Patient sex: F
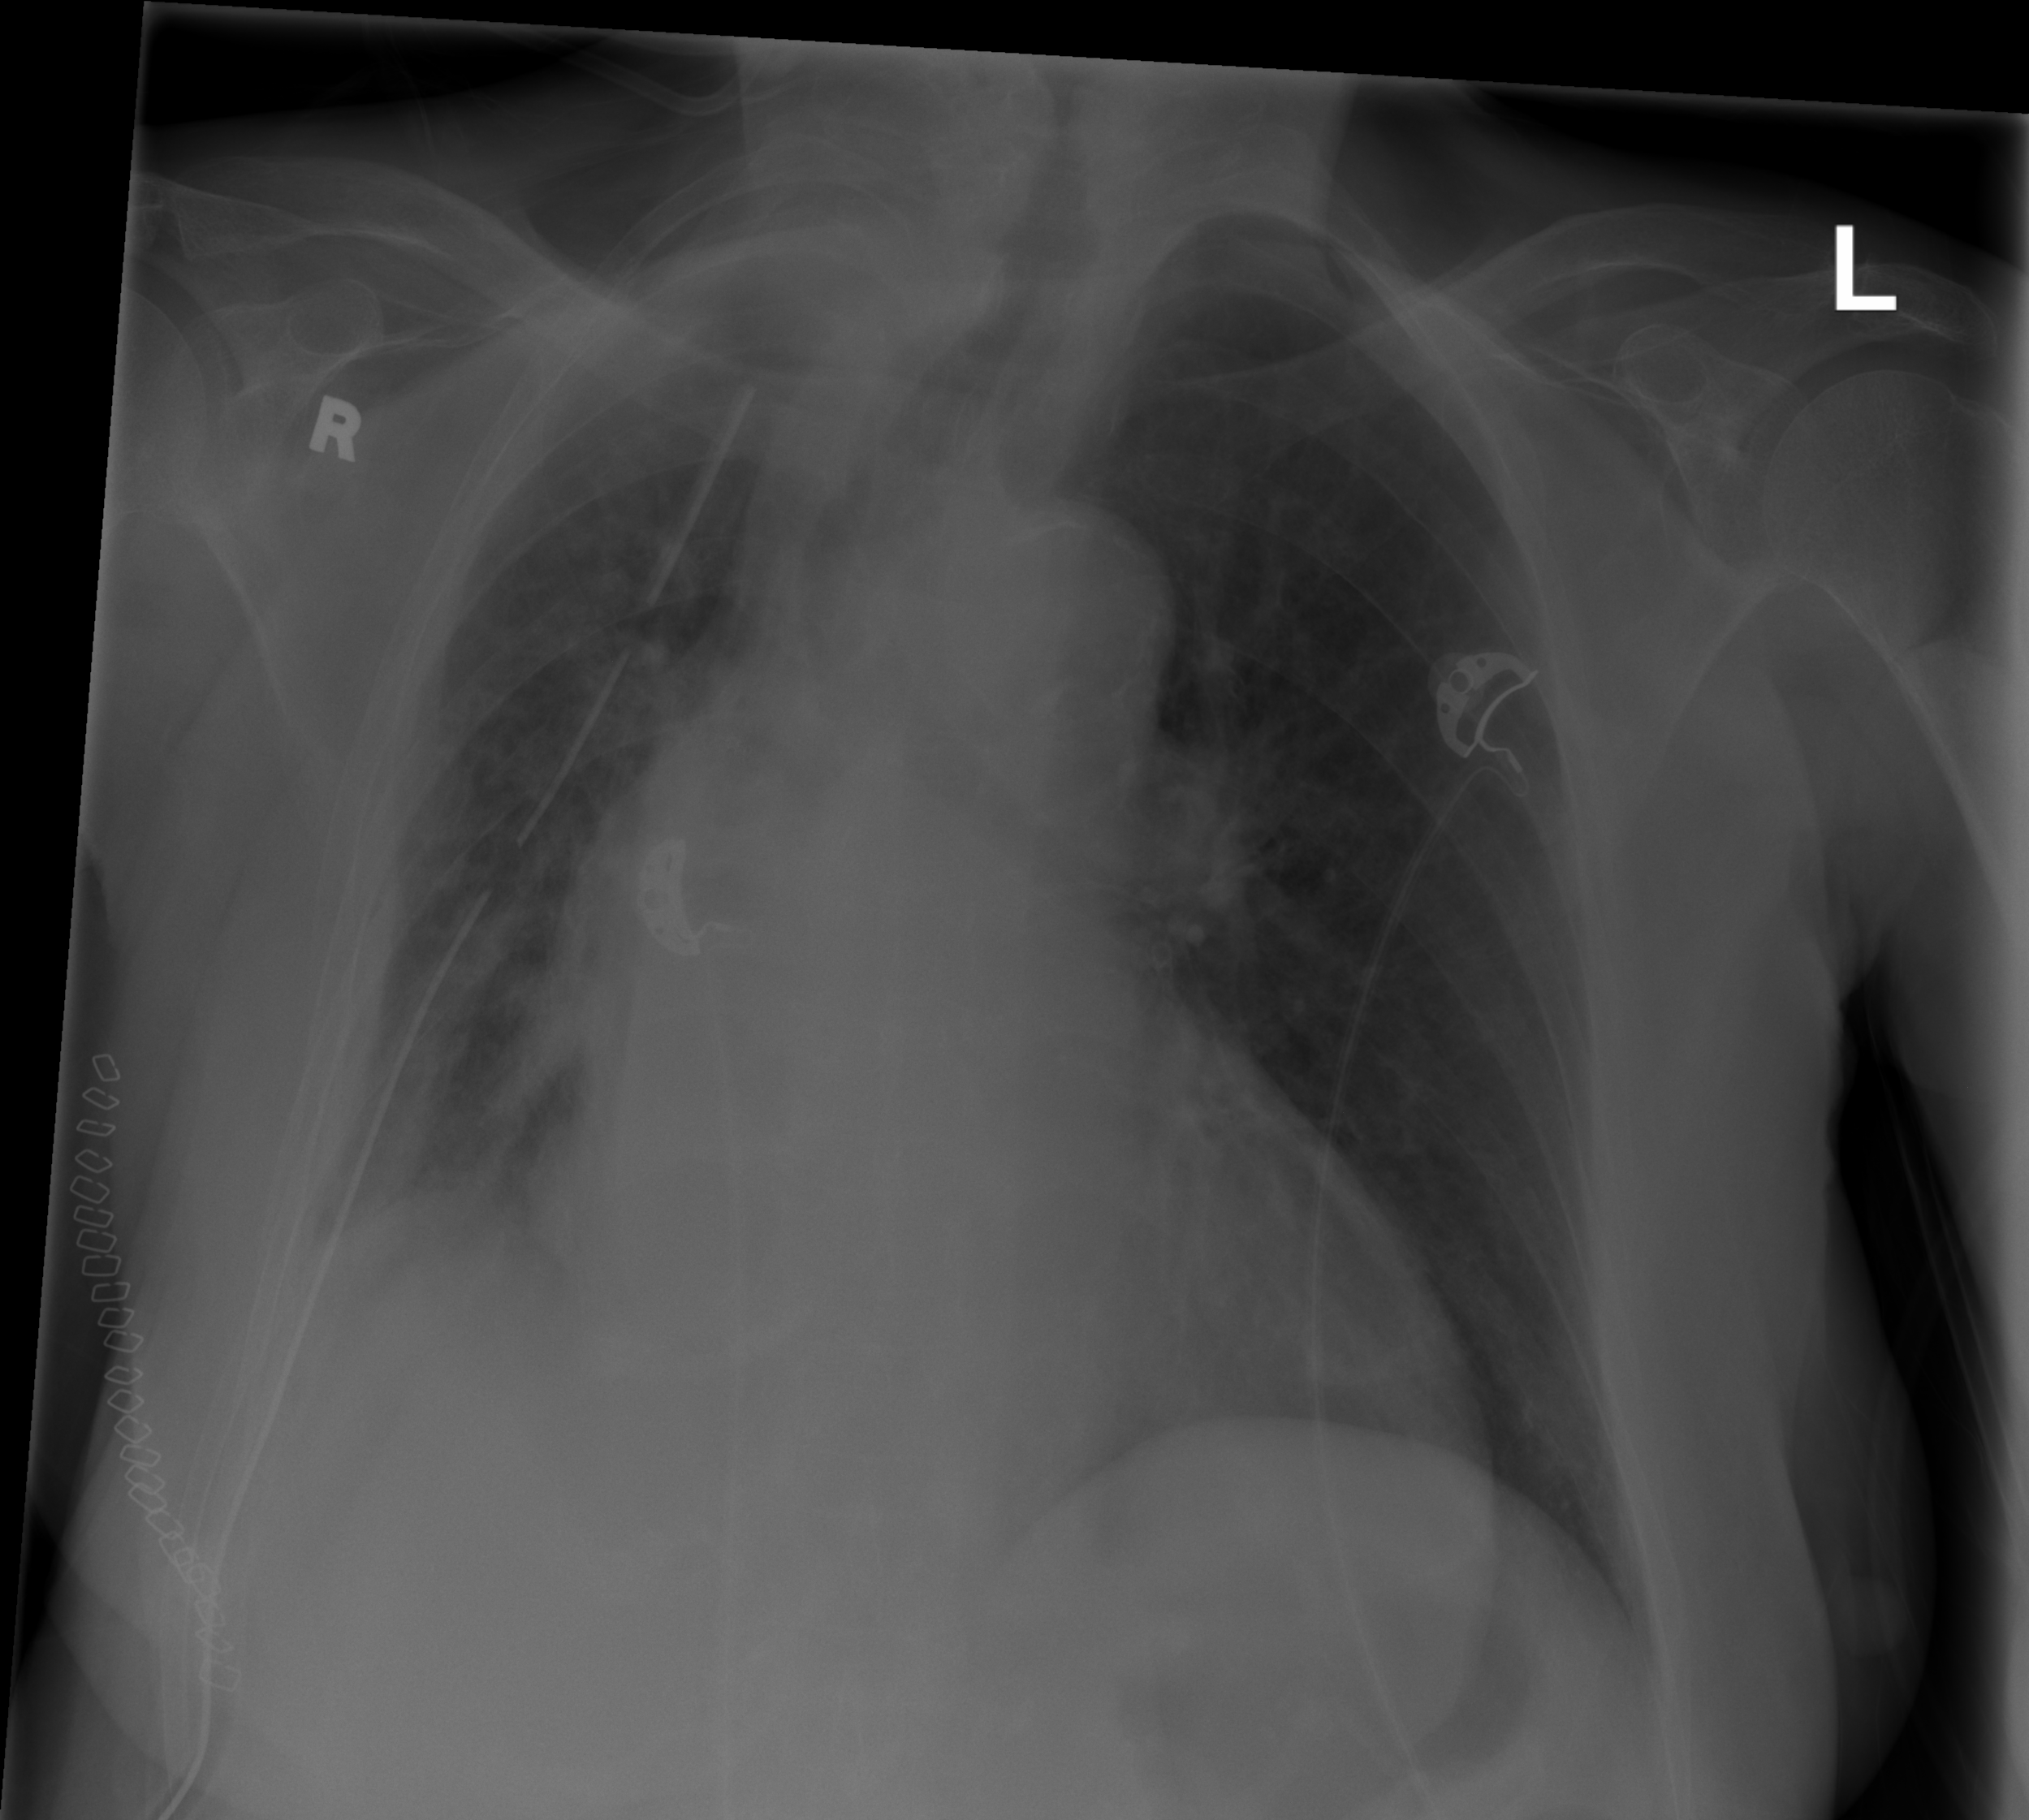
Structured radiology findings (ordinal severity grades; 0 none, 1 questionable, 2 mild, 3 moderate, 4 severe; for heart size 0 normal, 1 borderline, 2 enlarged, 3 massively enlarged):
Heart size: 2
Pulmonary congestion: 0
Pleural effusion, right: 1
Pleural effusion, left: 0
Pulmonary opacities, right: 2
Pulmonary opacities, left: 0
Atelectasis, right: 2
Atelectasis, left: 0